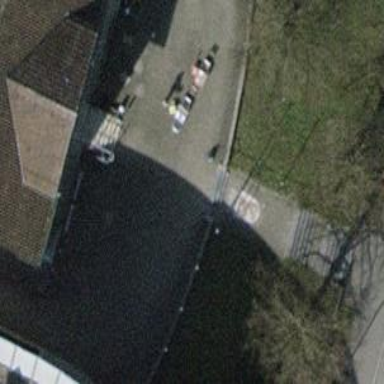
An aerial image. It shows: Set of steps on the road.